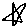
Label: star